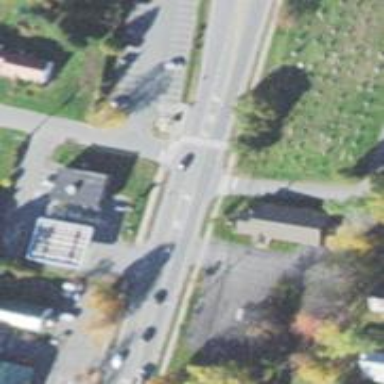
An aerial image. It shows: Stop road.